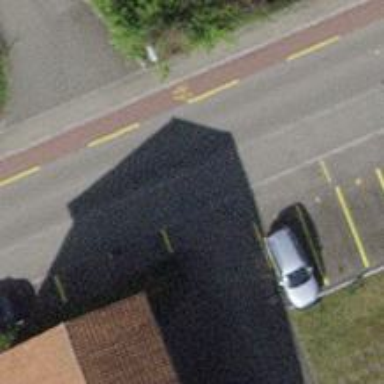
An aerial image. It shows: Asphalt road in residential area with opposite lane cycleway.